Question: How can I have mouth and eyes corner points and nose central point using OpenCv like in this picture?

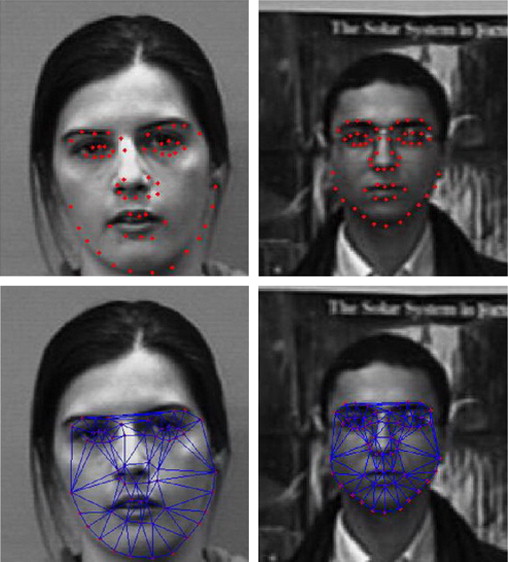
Answer: The procedure is actually like this:
'Face recognition --> face landmark --> delaunay triangulation'
The title is misleading. Delaunay is actually used after you get those points. However, I suspect your question mainly lies in how to get the face landmarks. For this you could refer to my <URL>. It's my own implementation. However it is in Chinese that I cannot expect you to understand.
You can just search for 'face landmarks' and you'll get lots of codes for that. This topic has been under exhaustive research during these decades. Also there's close source solutions on this, e.g. Visage Tech's <URL>.